Field crop: tomato
Growth stage: 1
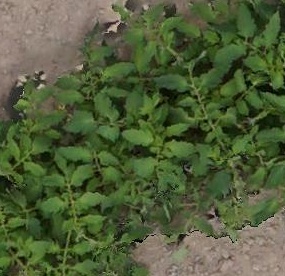
Species: tomato